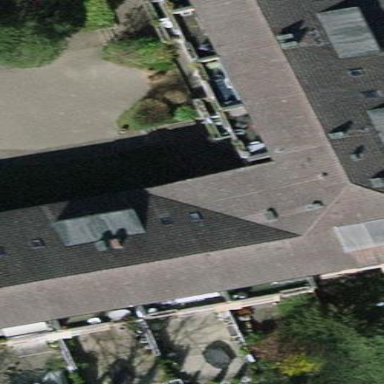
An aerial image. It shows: Apartments building with tiled roof.